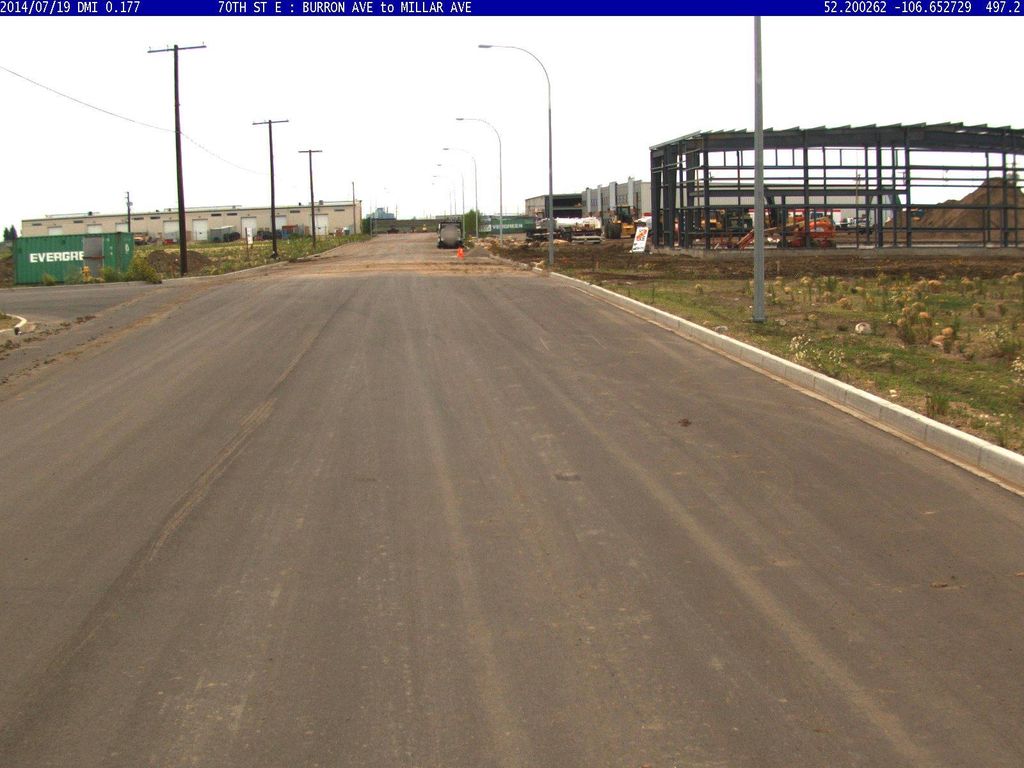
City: saskatoon